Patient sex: M
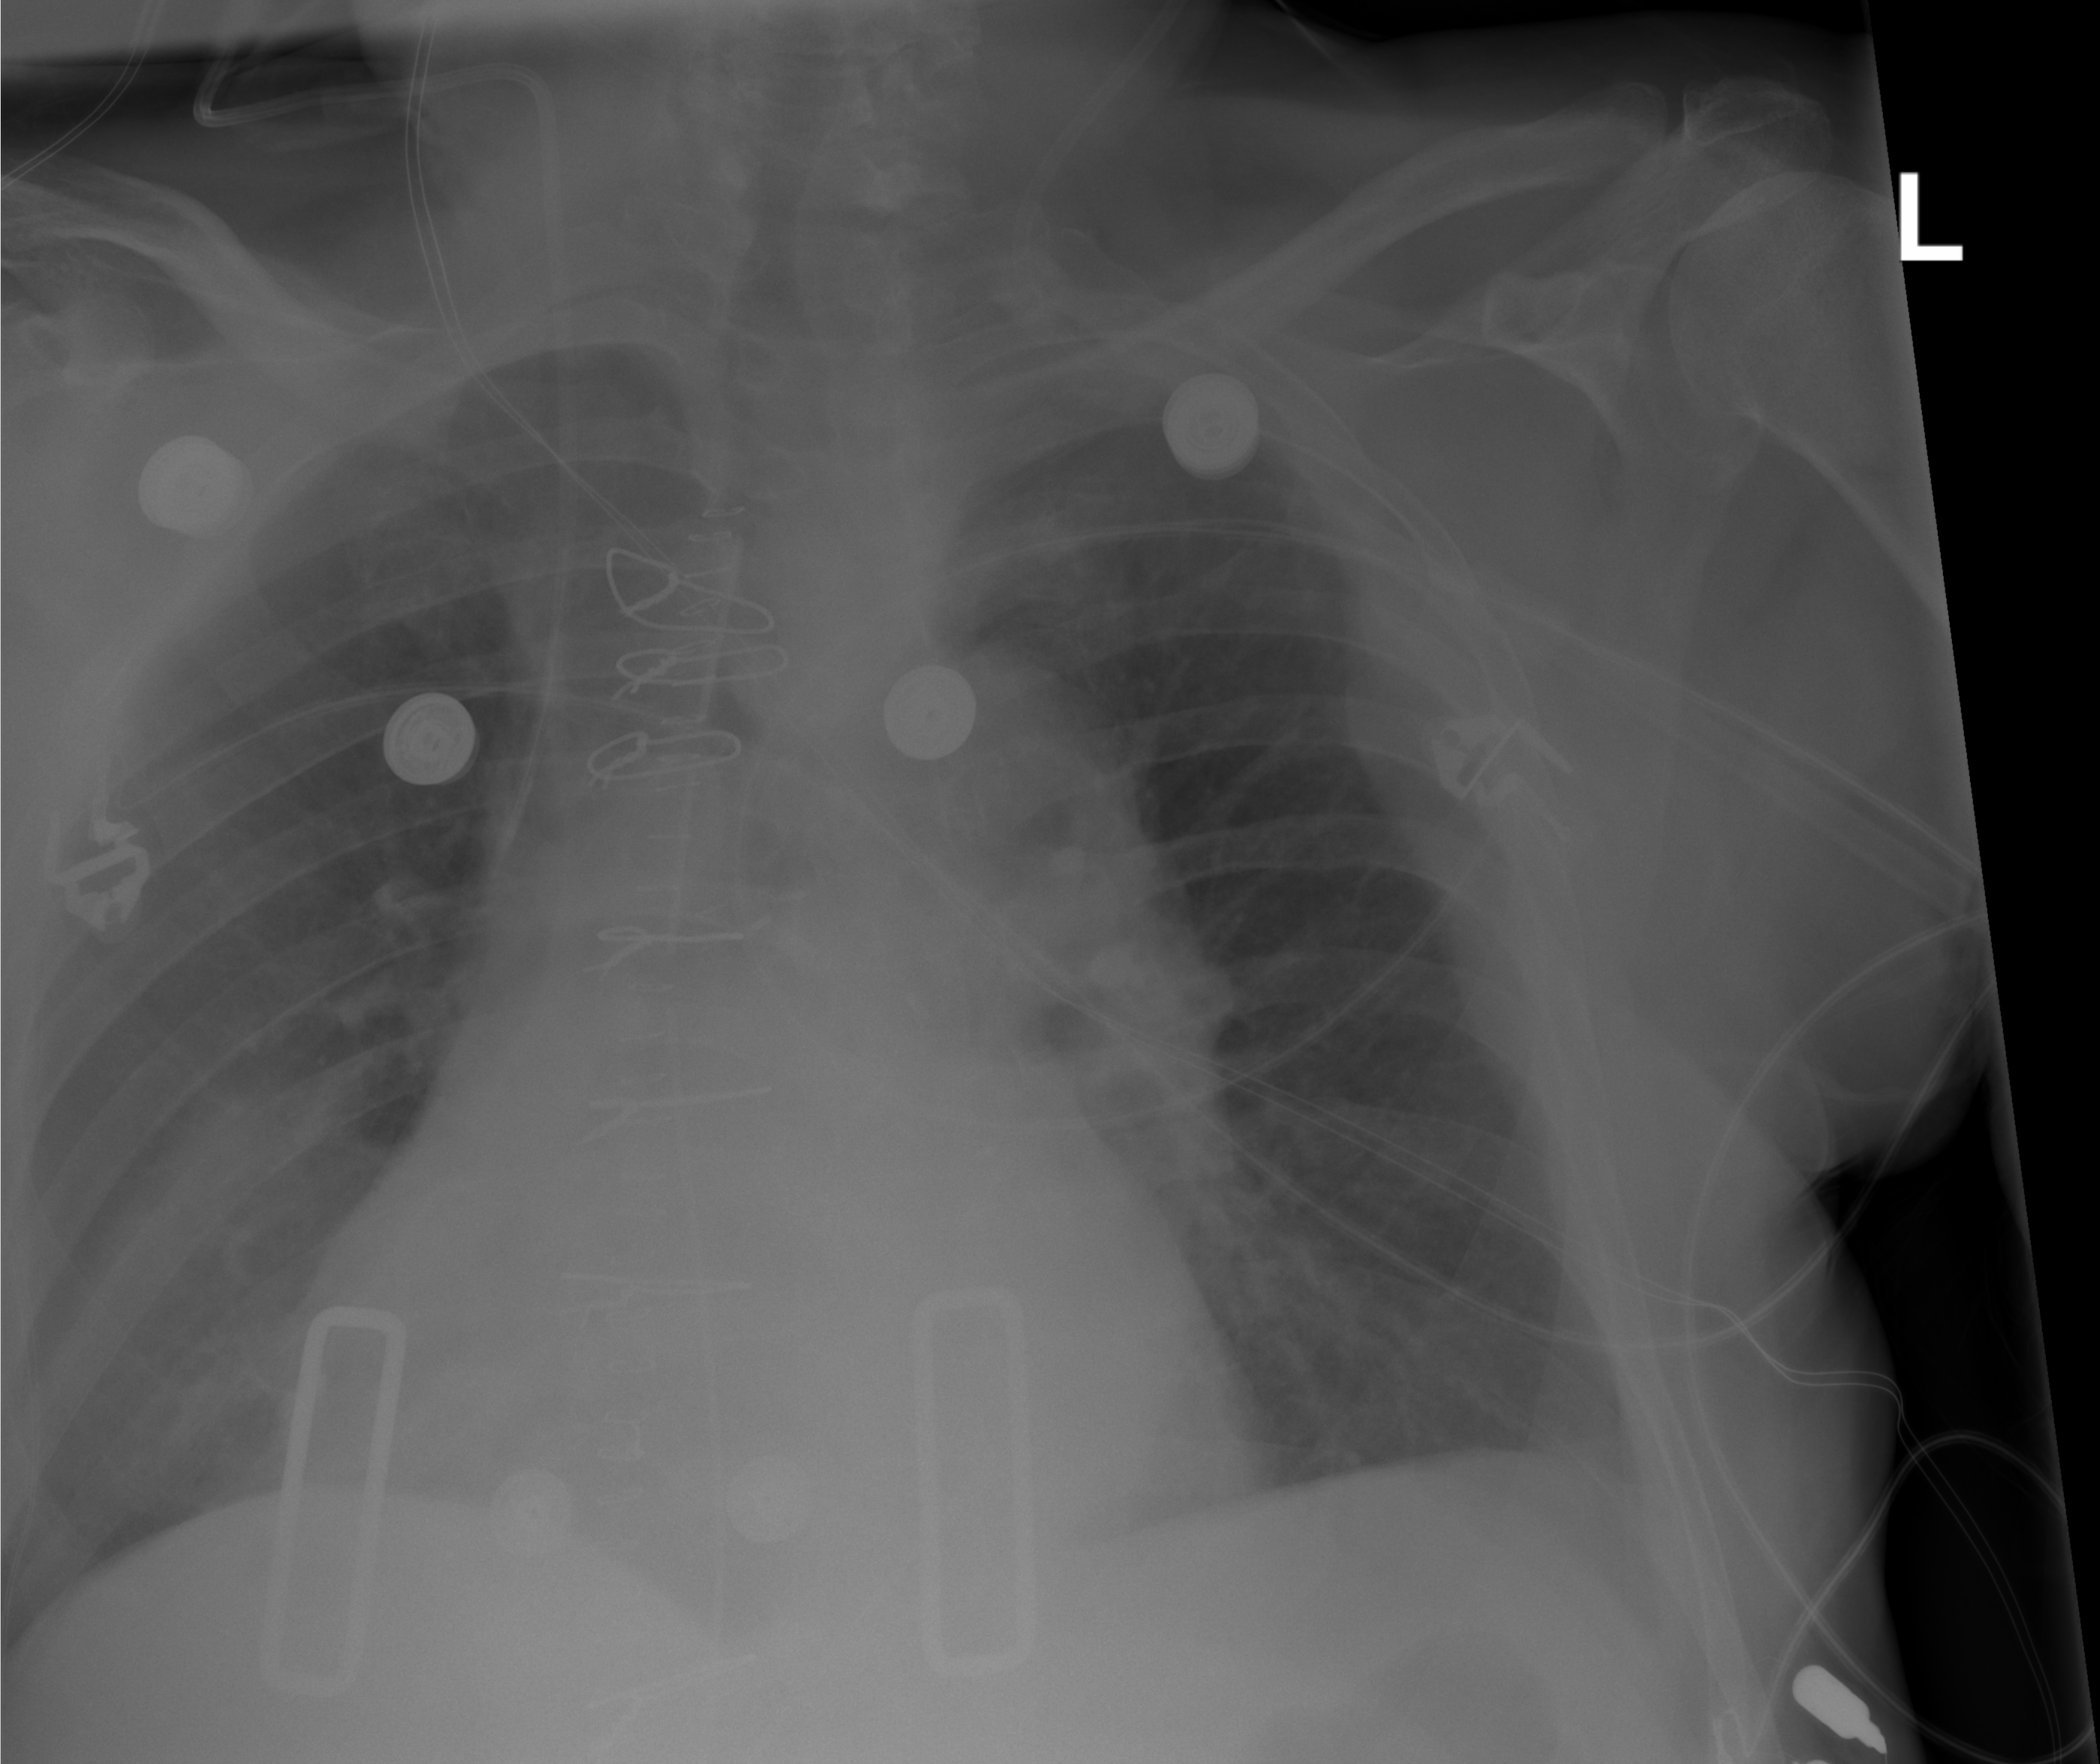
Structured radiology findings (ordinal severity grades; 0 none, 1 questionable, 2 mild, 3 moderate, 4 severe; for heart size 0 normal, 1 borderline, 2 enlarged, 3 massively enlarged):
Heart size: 2
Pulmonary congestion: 2
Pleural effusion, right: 1
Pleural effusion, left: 1
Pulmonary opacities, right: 0
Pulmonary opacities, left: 0
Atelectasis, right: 2
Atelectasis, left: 2